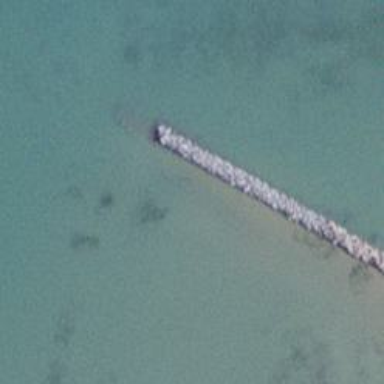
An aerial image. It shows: Breakwater structure.